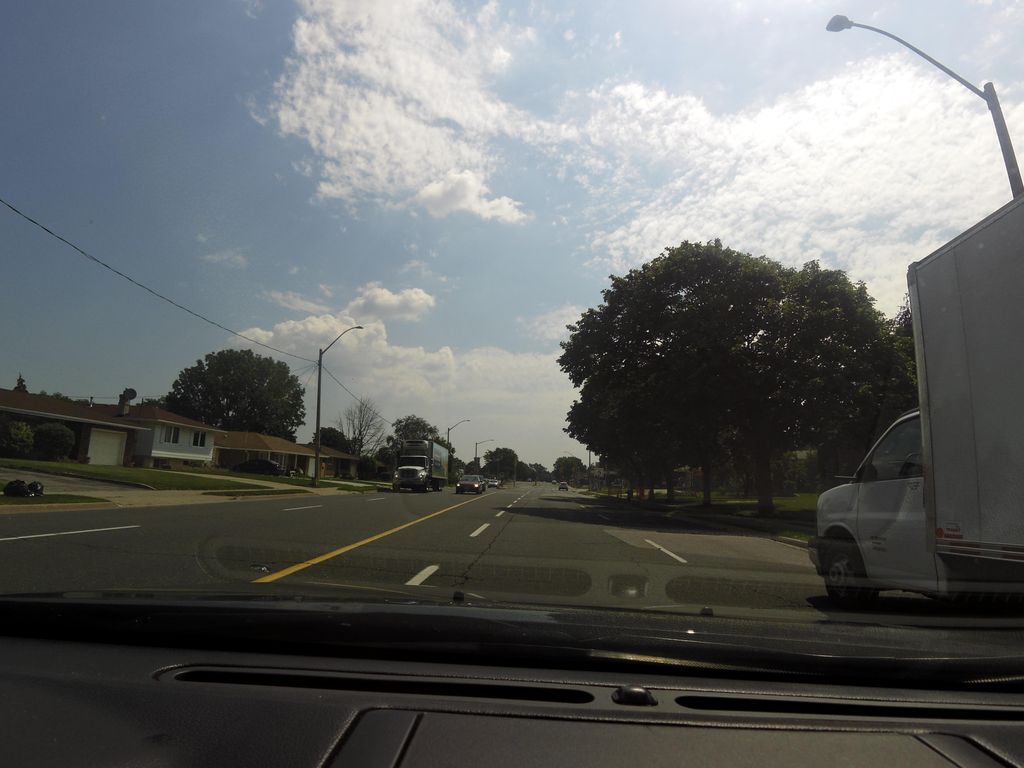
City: hamilton